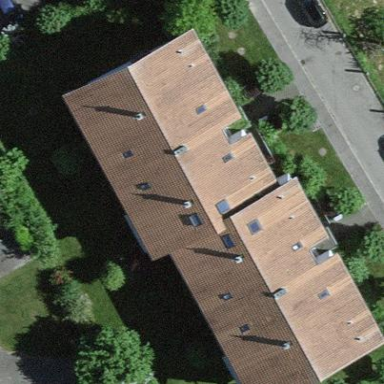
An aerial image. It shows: Image showing building with apartments.